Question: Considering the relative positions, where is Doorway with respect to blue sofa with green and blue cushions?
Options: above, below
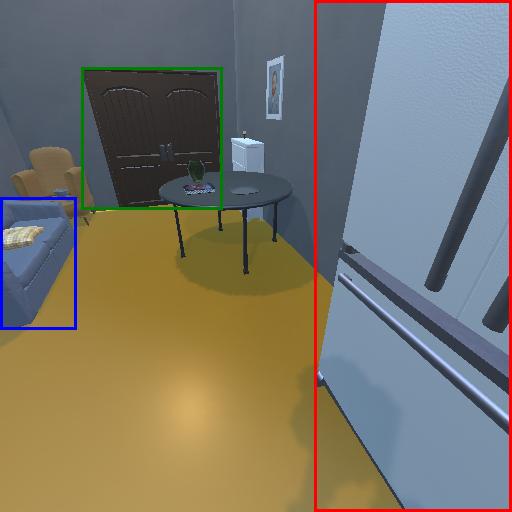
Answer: above